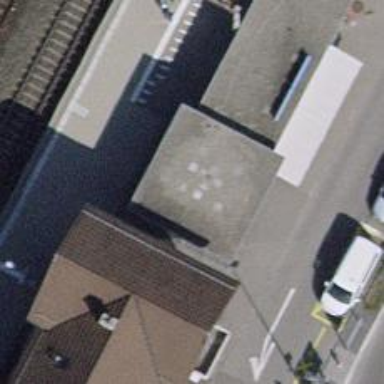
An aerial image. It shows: White bench with trash bin nearby.